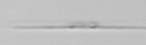
Label: Pseudo-nitzschia